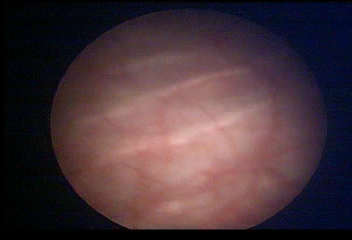
Modality: WLC
Class: Normal mucosa
Bladder cancer association: No